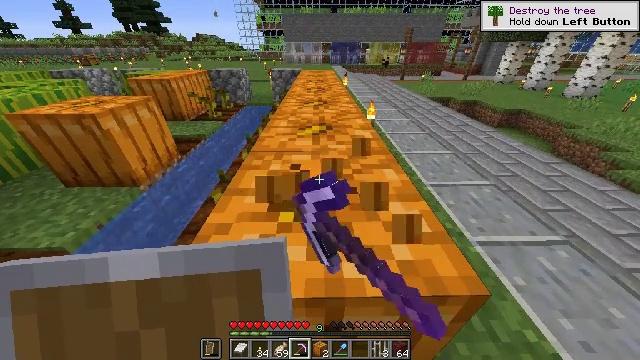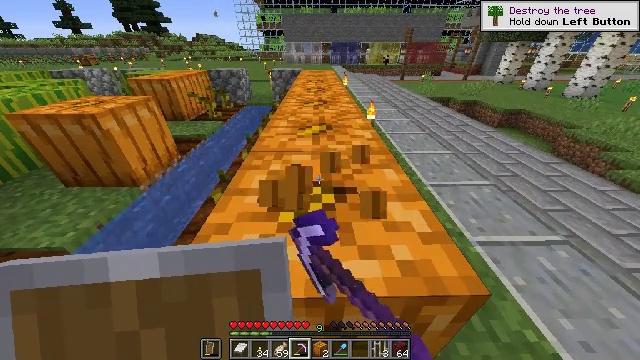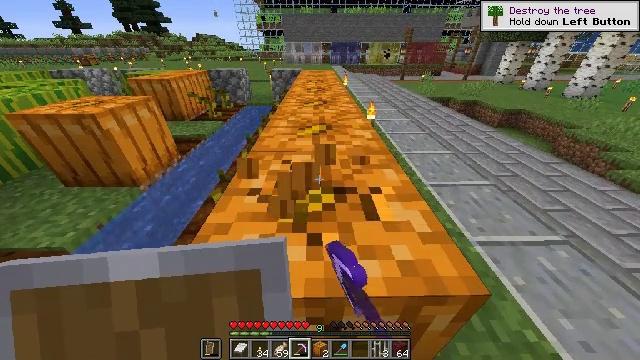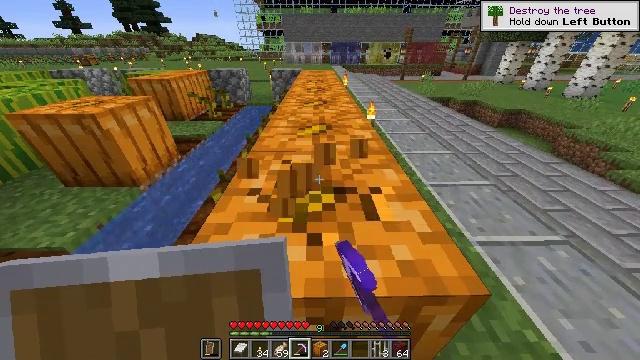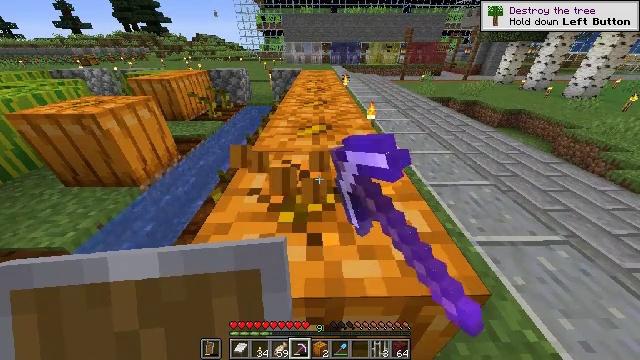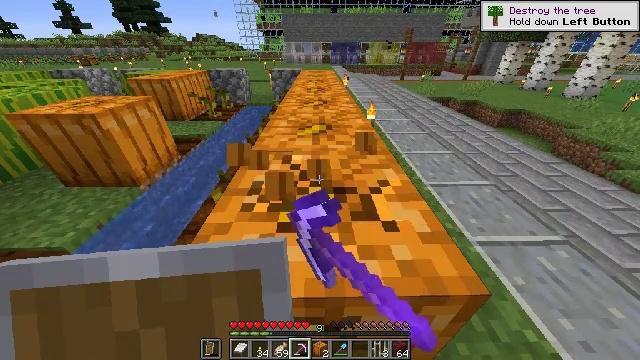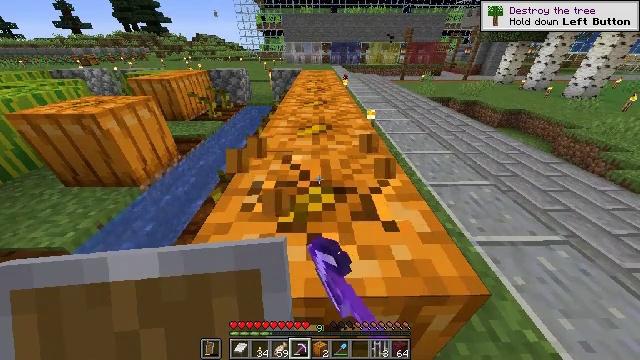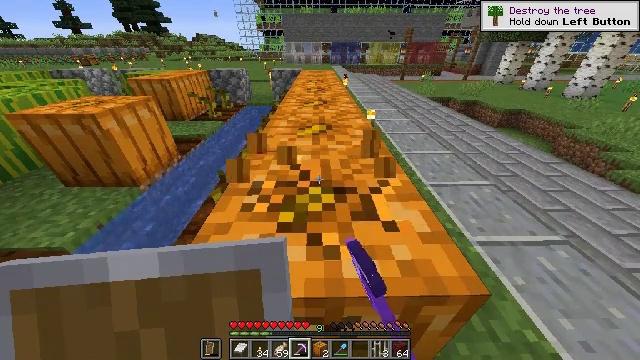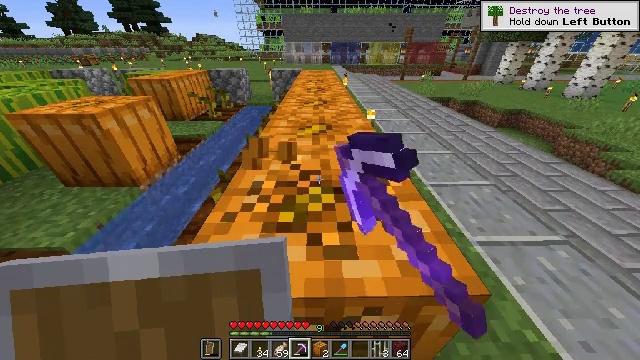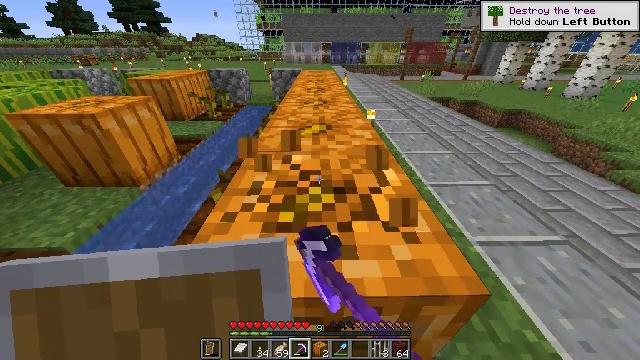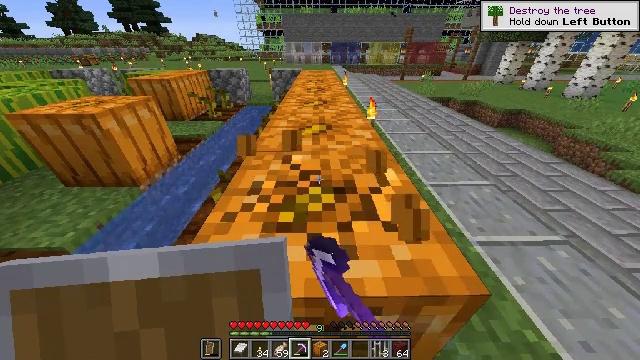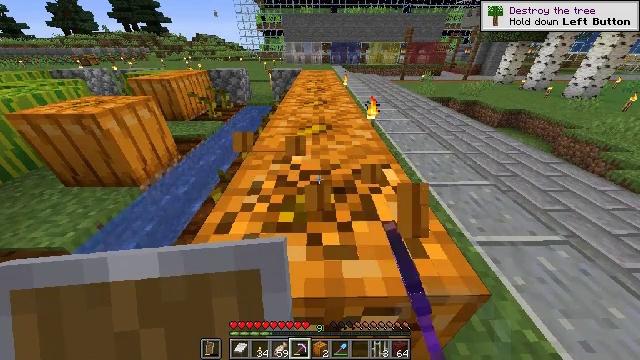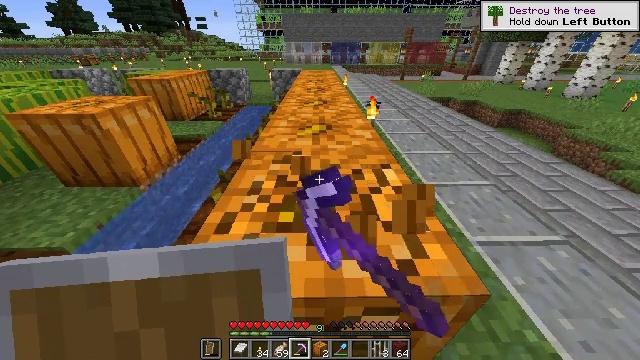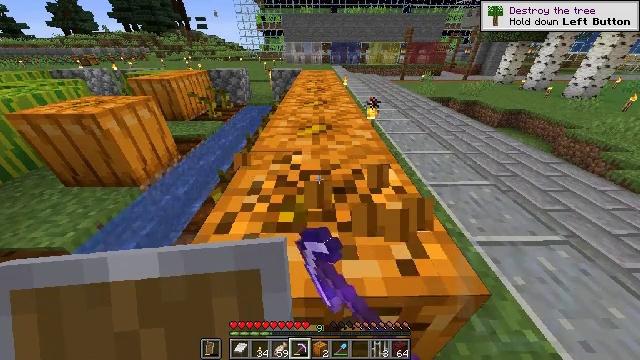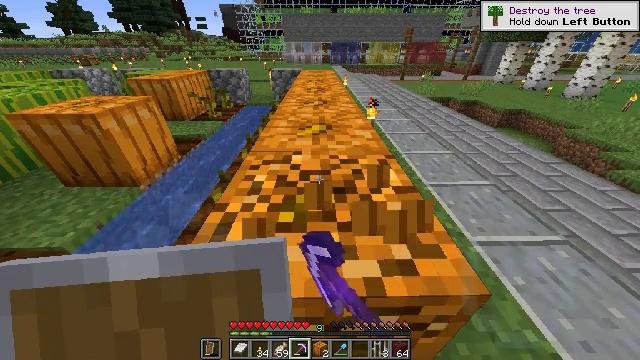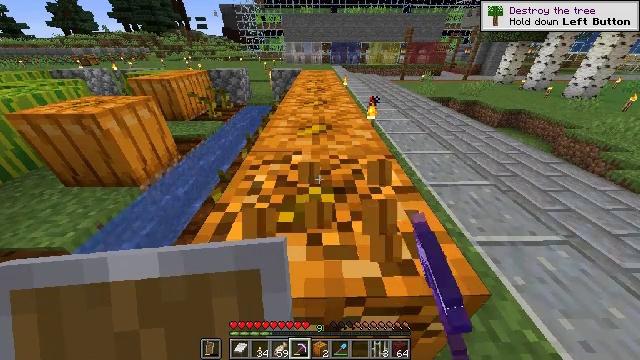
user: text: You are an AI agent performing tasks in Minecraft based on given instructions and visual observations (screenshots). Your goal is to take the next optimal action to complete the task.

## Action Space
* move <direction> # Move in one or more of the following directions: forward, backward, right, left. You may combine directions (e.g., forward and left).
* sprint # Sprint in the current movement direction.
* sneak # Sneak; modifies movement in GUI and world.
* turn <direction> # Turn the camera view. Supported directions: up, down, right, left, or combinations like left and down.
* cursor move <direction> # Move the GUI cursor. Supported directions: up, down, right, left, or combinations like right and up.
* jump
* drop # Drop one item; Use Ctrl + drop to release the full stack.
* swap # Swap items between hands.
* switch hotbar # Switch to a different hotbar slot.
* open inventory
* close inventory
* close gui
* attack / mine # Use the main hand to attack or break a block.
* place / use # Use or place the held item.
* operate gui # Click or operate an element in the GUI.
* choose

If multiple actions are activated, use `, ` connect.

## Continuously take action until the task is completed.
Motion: motion action
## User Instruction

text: Harvest a pumpkin from the field.
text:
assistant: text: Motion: attack / mine
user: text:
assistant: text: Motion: attack / mine
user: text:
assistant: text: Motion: attack / mine
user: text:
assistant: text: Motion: attack / mine
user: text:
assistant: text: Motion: attack / mine
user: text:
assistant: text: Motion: attack / mine
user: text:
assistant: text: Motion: attack / mine
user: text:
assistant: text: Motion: attack / mine
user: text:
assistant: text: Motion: attack / mine
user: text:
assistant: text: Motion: attack / mine
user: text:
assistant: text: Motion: attack / mine
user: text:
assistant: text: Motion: attack / mine
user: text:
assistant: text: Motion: attack / mine
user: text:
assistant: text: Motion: attack / mine
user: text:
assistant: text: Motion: attack / mine
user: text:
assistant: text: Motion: attack / mine
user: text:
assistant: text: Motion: attack / mine
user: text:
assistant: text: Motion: attack / mine
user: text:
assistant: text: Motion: attack / mine
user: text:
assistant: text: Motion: attack / mine
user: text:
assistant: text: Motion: attack / mine
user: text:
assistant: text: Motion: move forward, attack / mine
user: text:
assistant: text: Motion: move forward, attack / mine
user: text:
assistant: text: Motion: move forward, attack / mine
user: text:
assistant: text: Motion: attack / mine
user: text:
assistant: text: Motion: attack / mine
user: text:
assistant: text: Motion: attack / mine
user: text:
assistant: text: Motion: attack / mine
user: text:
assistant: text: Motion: attack / mine
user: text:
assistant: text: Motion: attack / mine